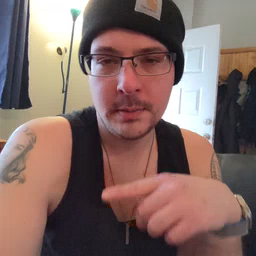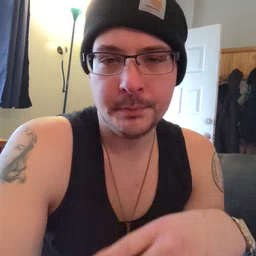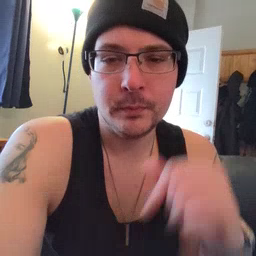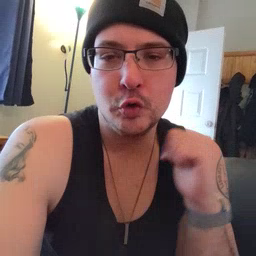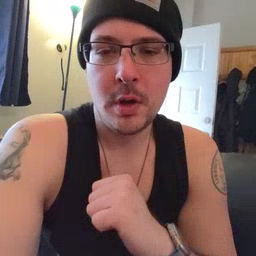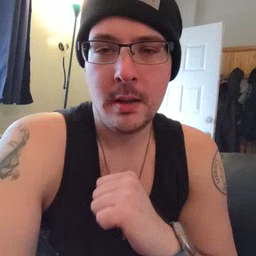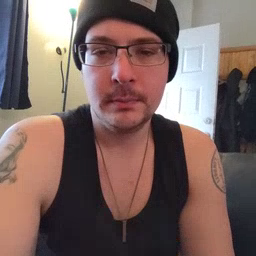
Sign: jacket